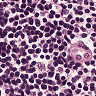
Metastatic tissue present: no